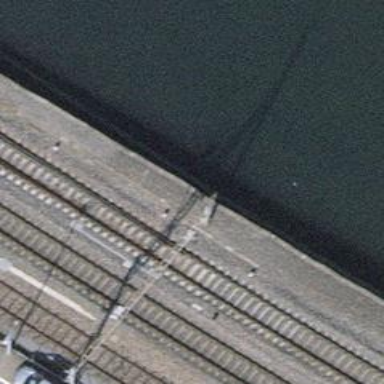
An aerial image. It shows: Railway switch.